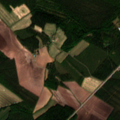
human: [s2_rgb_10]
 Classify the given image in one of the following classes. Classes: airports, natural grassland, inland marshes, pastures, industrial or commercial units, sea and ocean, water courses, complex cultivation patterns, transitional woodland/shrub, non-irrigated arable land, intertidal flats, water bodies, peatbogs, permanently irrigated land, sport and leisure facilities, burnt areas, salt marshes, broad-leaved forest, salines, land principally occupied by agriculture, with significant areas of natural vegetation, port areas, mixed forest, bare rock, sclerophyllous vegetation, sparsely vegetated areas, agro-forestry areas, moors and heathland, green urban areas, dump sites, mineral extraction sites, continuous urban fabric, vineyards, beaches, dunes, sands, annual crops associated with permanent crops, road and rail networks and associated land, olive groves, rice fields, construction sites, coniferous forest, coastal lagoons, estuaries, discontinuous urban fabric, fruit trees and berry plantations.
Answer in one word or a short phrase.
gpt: non-irrigated arable land, land principally occupied by agriculture, with significant areas of natural vegetation, coniferous forest, mixed forest